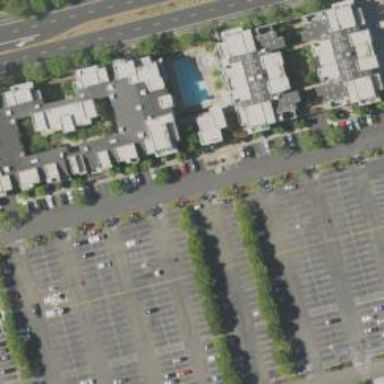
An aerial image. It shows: Parking space is available.